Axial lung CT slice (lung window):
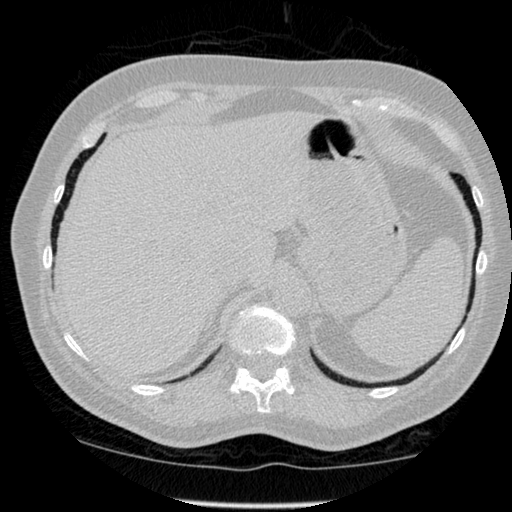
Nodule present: no